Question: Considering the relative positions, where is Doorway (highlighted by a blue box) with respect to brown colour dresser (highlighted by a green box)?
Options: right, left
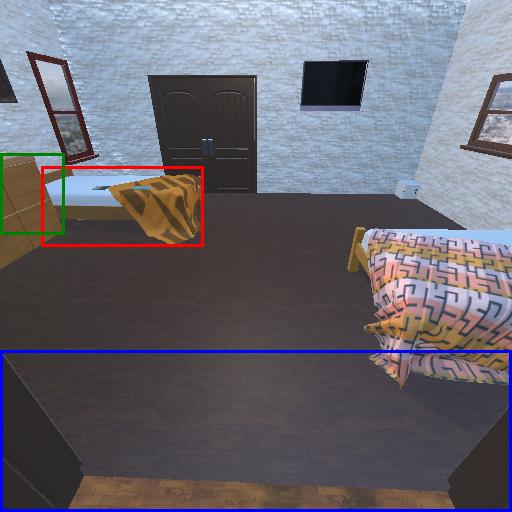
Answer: right